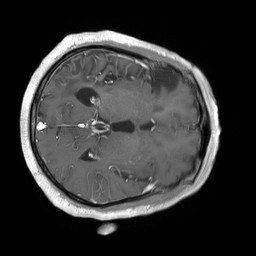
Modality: T1w
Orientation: axial
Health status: ill
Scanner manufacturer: siemens
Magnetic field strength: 3 T
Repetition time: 0.33 s
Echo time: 0.0026 s